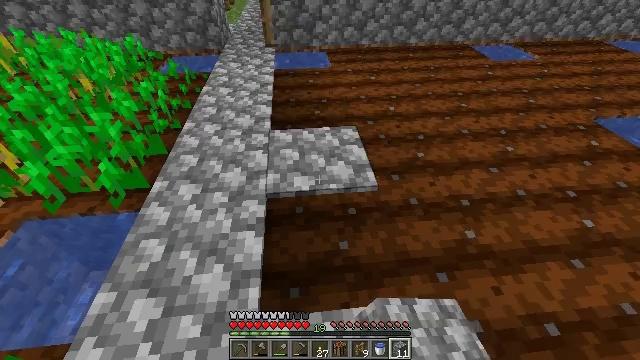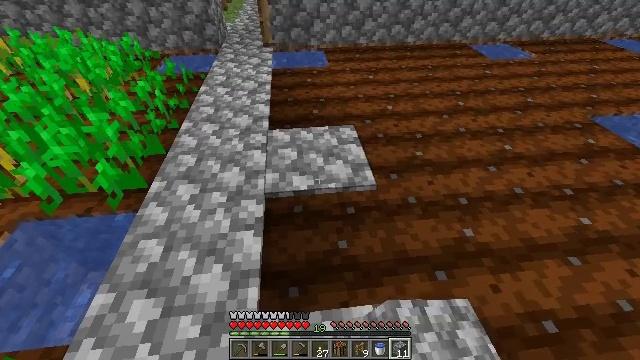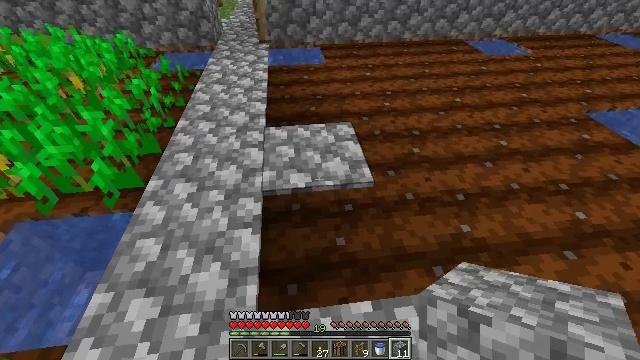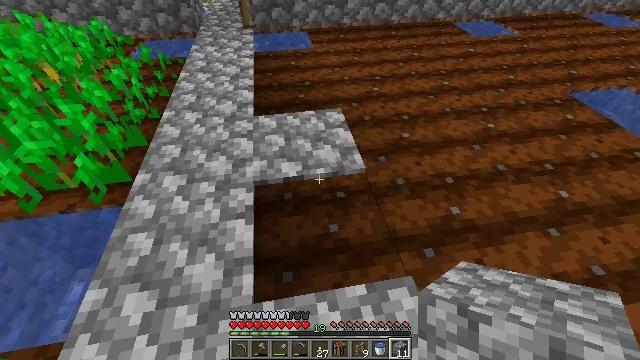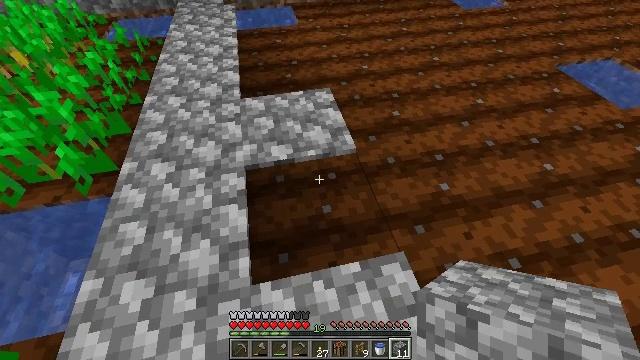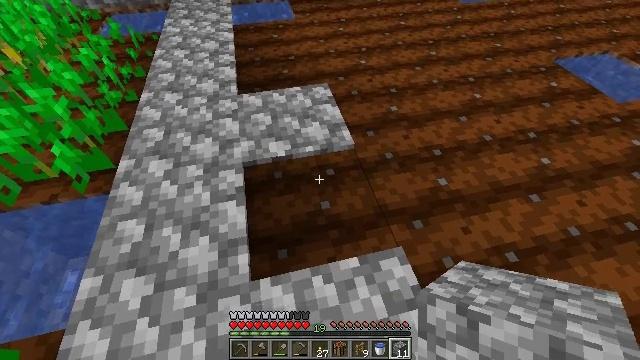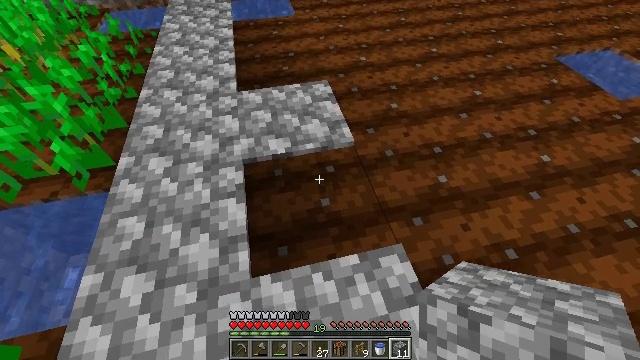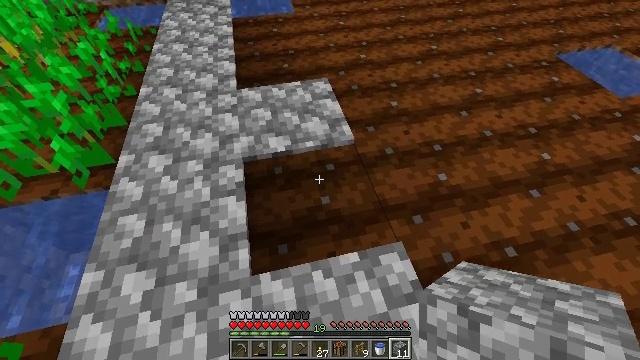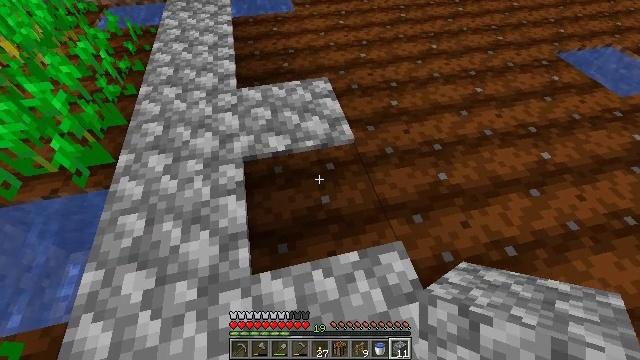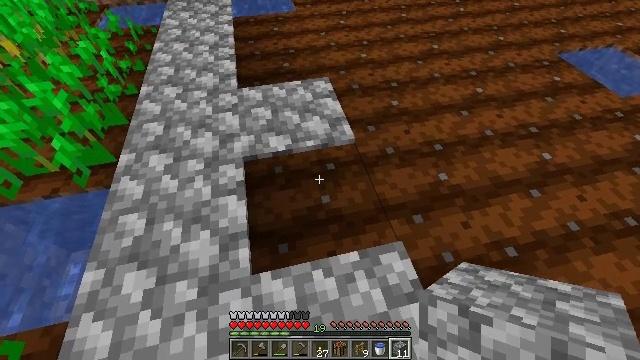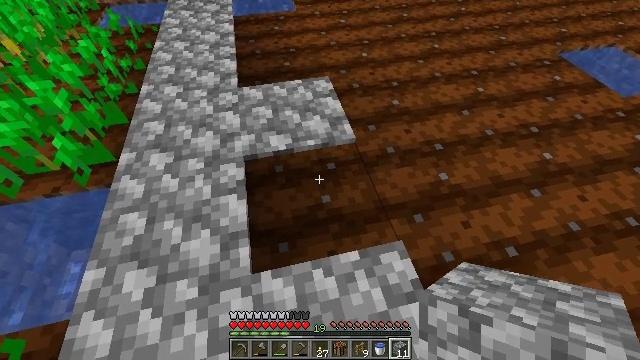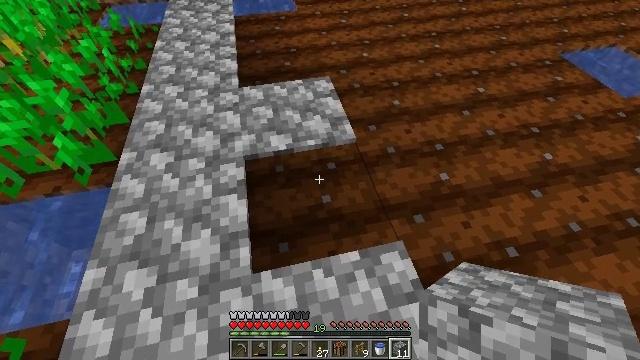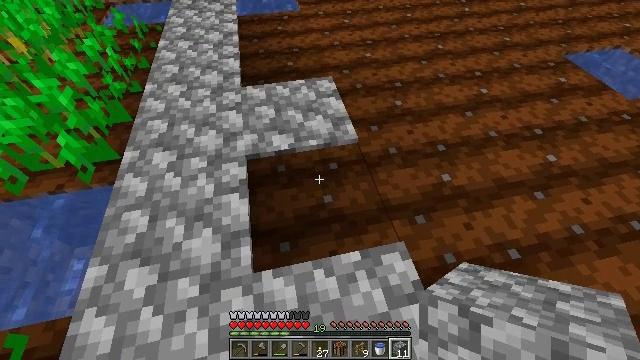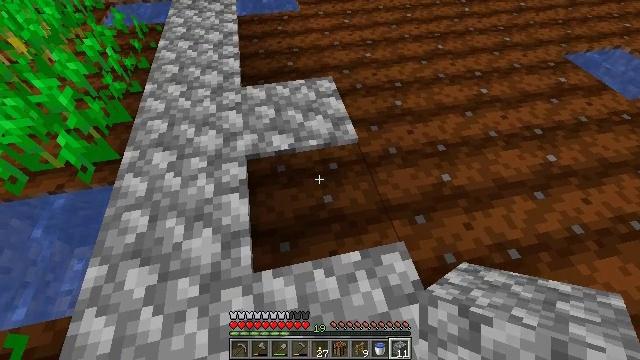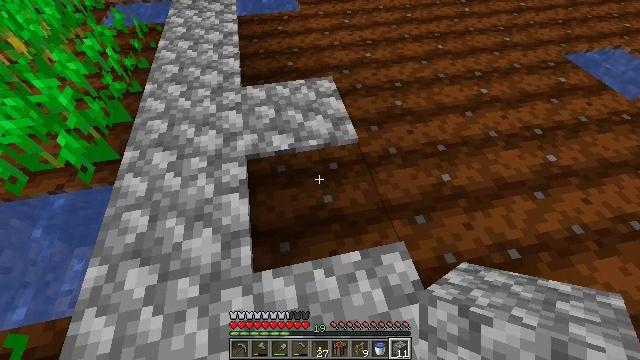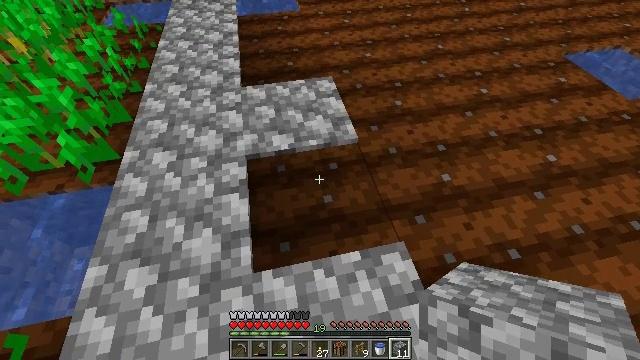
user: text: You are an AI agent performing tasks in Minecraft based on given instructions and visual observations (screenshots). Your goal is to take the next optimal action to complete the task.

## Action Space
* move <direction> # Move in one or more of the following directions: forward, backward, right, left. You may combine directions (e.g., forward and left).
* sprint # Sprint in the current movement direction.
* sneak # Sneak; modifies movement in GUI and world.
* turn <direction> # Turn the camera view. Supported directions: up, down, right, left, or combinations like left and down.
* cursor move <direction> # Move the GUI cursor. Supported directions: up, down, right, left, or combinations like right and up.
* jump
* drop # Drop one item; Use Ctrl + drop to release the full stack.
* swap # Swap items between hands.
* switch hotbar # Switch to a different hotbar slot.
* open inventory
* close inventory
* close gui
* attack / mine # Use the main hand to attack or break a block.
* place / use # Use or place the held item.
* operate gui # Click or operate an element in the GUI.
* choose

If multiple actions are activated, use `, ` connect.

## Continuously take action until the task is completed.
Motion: motion action
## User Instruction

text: Attack the farmland to gather it.
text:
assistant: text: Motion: no_op
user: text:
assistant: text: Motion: no_op
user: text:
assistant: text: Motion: turn right and down
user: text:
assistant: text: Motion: turn right and down
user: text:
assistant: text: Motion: no_op
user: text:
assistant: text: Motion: no_op
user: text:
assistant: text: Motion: no_op
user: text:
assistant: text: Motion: no_op
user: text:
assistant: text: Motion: no_op
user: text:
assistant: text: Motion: no_op
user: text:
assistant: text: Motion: no_op
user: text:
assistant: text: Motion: no_op
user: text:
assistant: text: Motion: no_op
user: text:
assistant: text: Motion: no_op
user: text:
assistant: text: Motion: no_op
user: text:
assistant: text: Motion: no_op
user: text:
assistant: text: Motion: no_op
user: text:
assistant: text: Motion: no_op
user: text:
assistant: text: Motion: no_op
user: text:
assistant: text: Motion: no_op
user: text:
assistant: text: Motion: no_op
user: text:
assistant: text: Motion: no_op
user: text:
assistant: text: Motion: no_op
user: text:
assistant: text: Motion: no_op
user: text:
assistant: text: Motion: no_op
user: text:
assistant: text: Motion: no_op
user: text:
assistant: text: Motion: no_op
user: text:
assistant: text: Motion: no_op
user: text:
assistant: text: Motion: no_op
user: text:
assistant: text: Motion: no_op